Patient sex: M
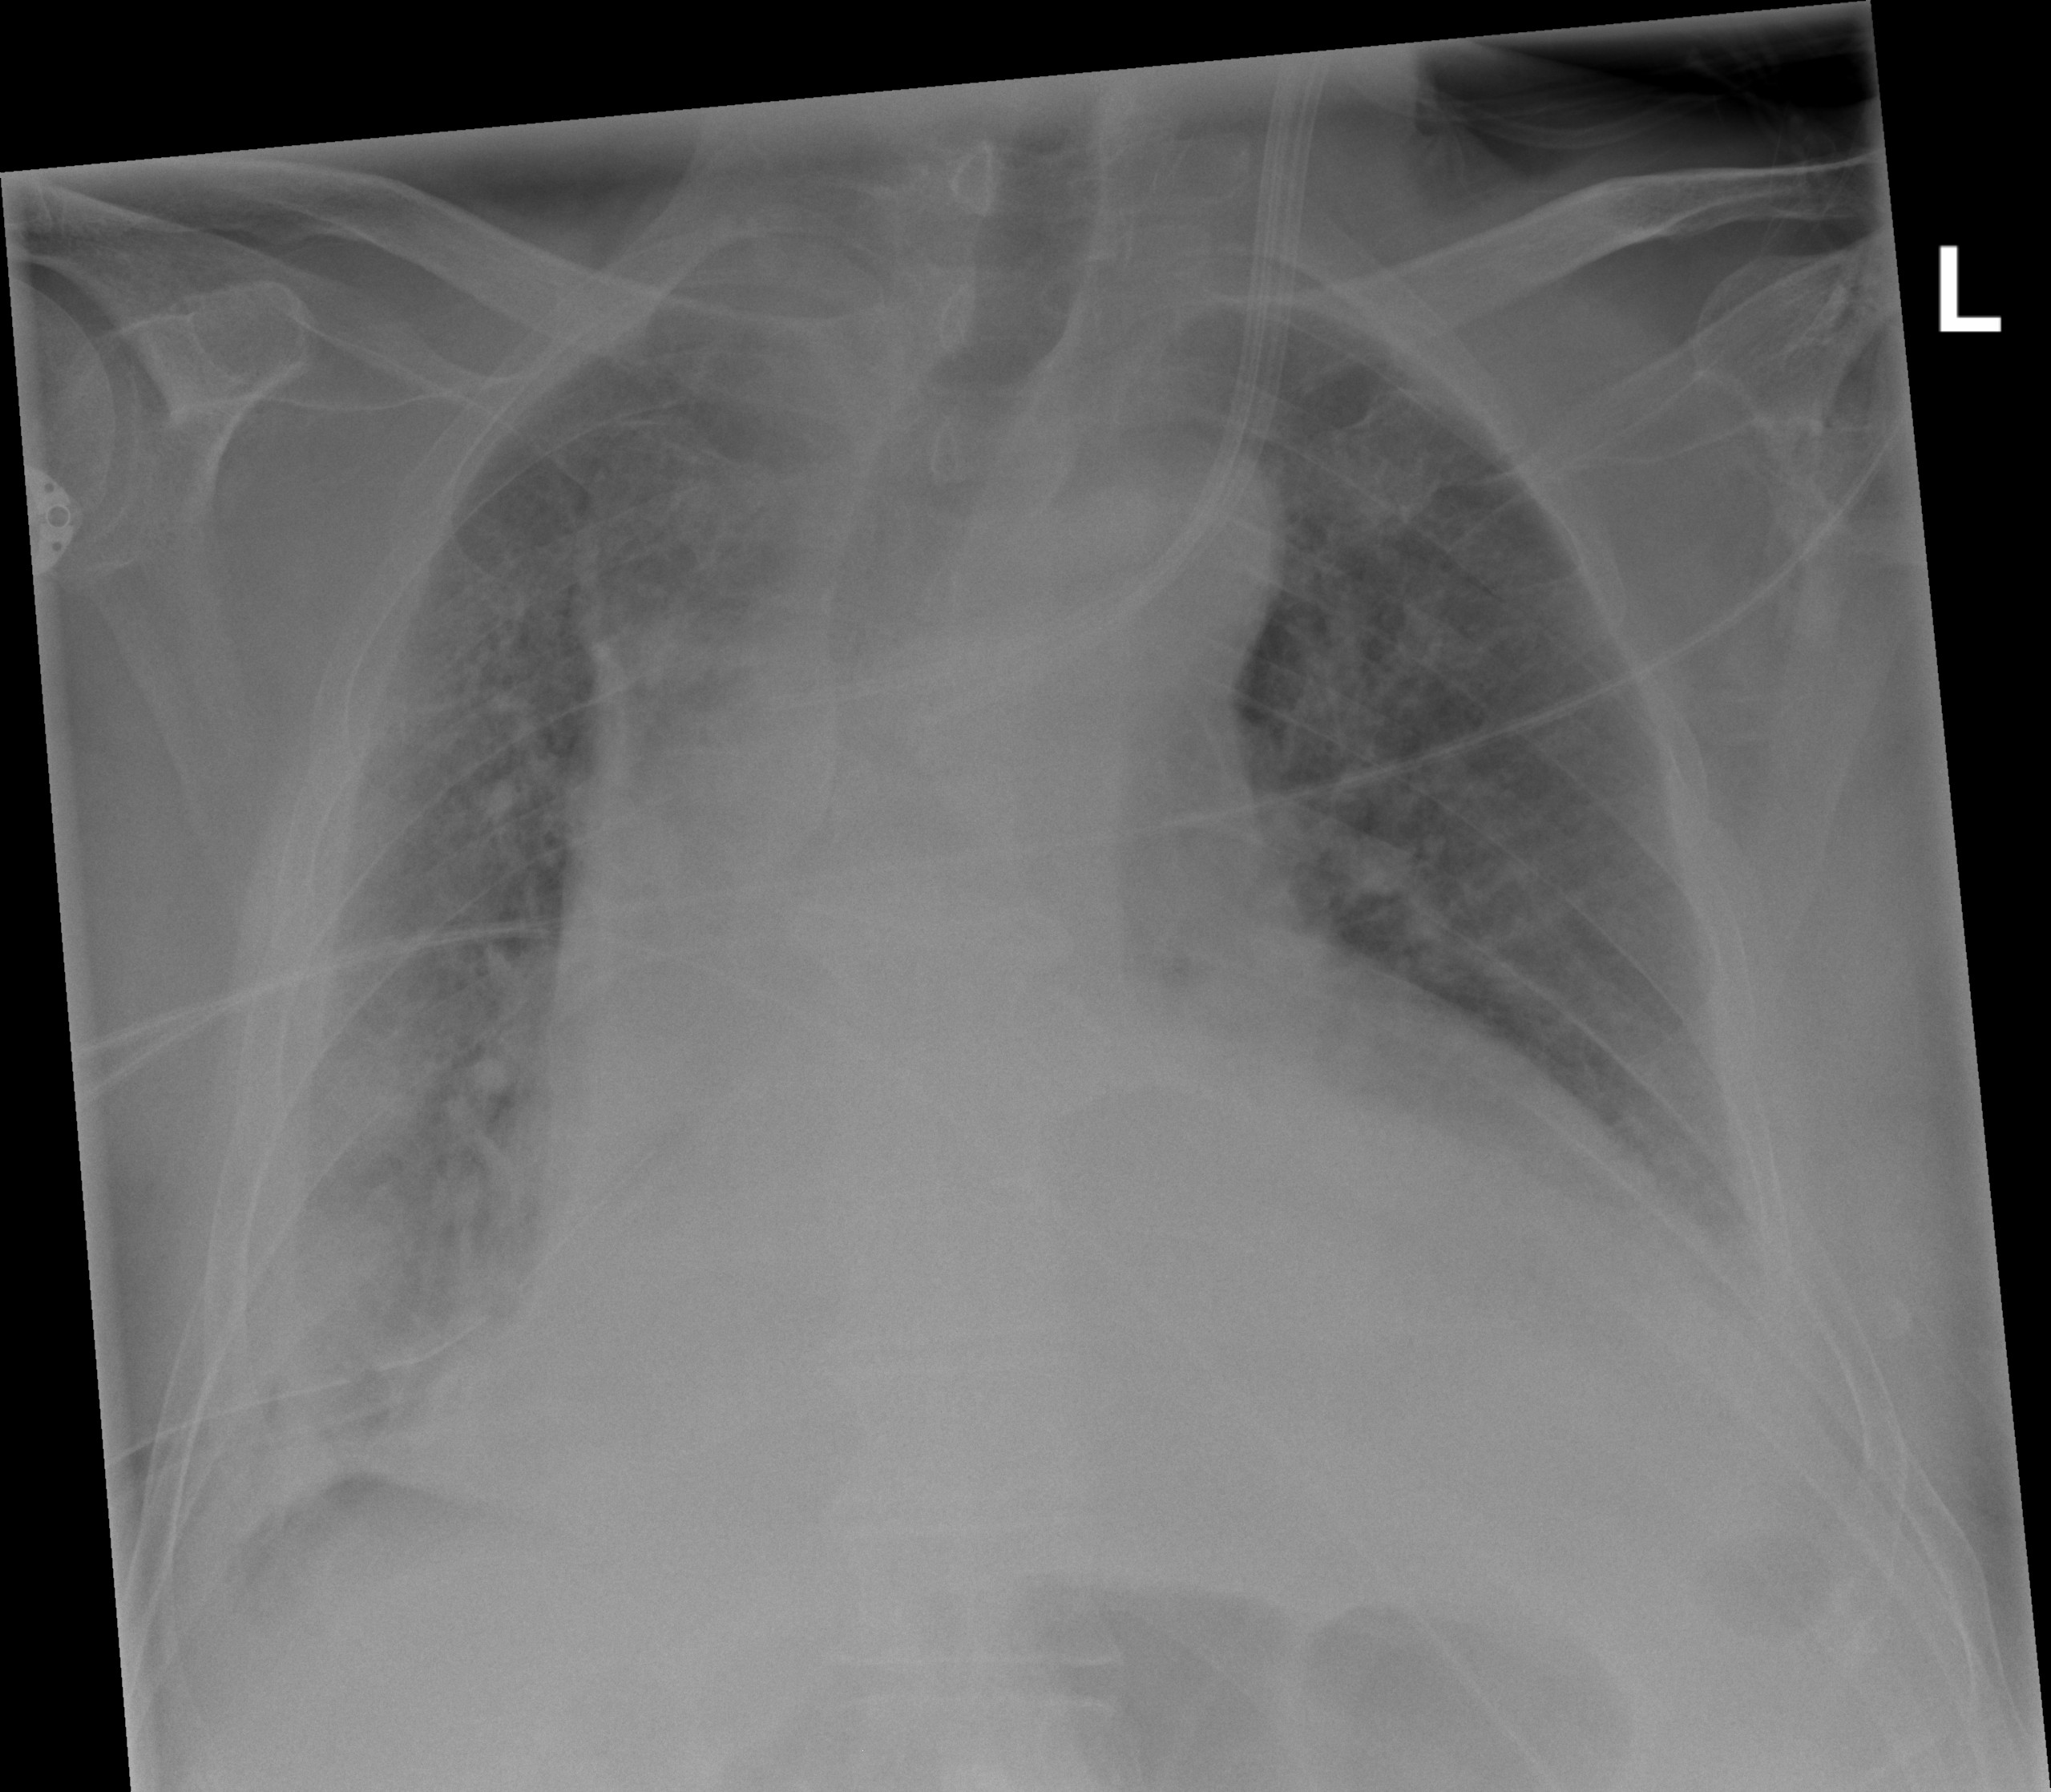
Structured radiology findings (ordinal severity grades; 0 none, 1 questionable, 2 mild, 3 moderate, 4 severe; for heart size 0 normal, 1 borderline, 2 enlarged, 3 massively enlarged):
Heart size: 3
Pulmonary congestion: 2
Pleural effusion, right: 3
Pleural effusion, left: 2
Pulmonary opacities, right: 3
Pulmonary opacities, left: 1
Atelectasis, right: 3
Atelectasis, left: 2